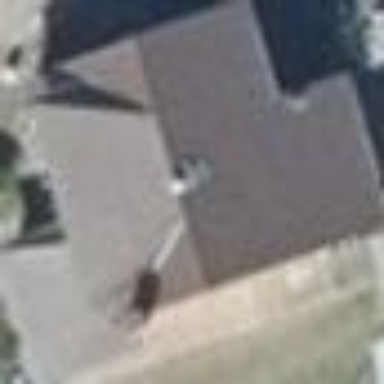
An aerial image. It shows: Gabled house with the roof oriented across.